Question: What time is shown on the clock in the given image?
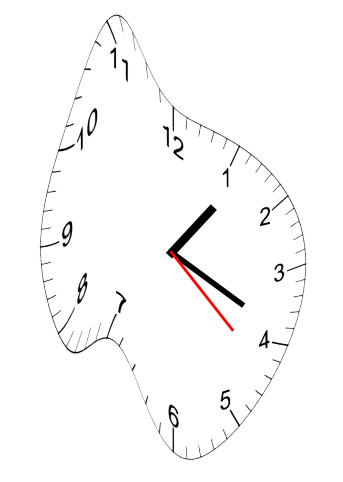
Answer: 01:19:22